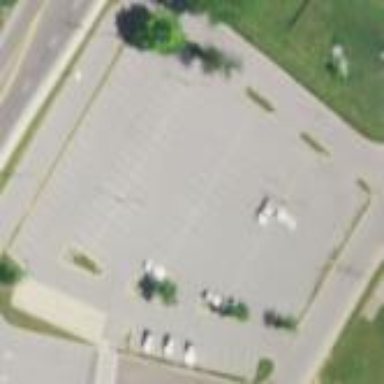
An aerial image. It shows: Parking area with asphalt surface.